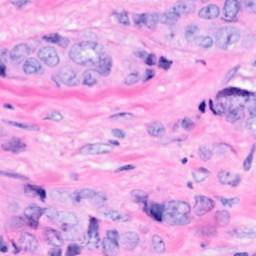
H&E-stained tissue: Breast